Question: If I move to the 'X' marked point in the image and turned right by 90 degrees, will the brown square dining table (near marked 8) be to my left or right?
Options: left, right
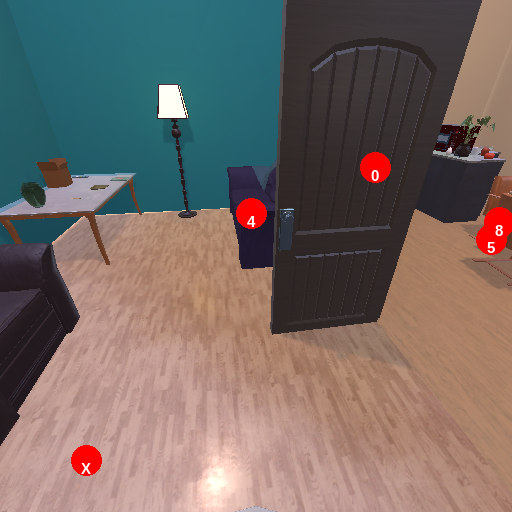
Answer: left